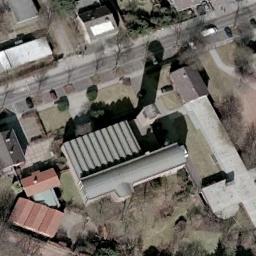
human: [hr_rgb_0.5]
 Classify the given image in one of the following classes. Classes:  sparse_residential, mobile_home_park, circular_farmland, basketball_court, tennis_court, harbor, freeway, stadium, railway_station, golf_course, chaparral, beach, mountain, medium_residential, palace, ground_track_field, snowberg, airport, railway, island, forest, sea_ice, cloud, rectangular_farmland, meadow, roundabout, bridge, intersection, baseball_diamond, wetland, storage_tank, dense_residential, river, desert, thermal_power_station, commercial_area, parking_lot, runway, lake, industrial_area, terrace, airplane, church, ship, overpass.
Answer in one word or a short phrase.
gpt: church